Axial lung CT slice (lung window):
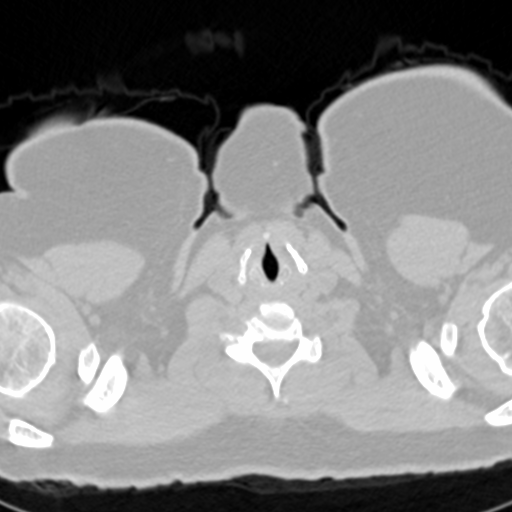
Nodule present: no